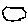
Label: hexagon